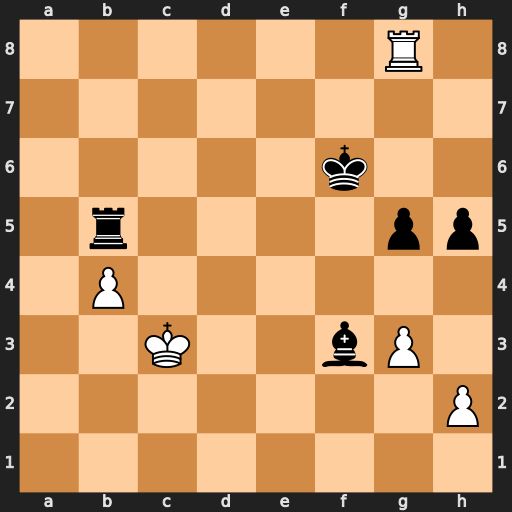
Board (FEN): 6R1/8/5k2/1r4pp/1P6/2K2bP1/7P/8
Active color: w
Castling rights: -
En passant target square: -
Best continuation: Rf8+ Ke5 Rxf3